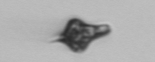
Label: Euglena